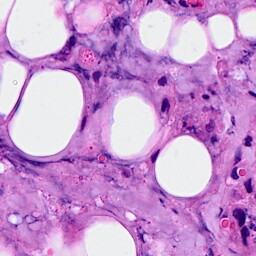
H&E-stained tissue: Breast